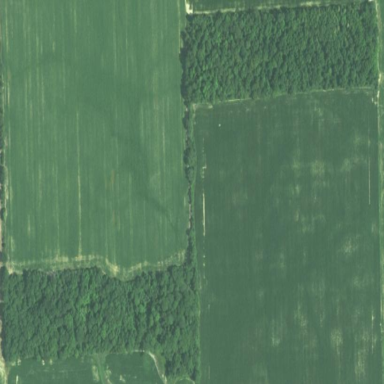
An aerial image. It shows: Deciduous broadleaved woodland.